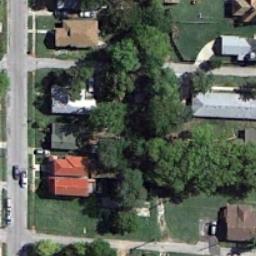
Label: medium_residential